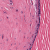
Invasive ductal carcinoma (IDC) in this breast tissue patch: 0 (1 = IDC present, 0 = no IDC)